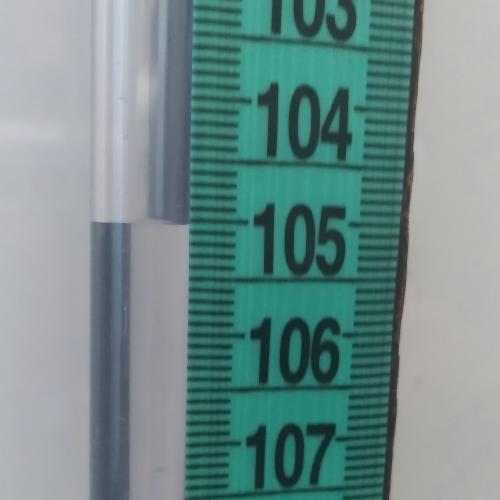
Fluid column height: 105.0 cm